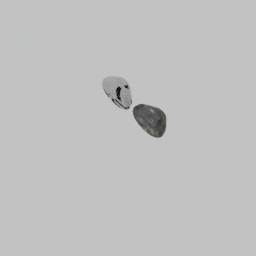
Label: electronics